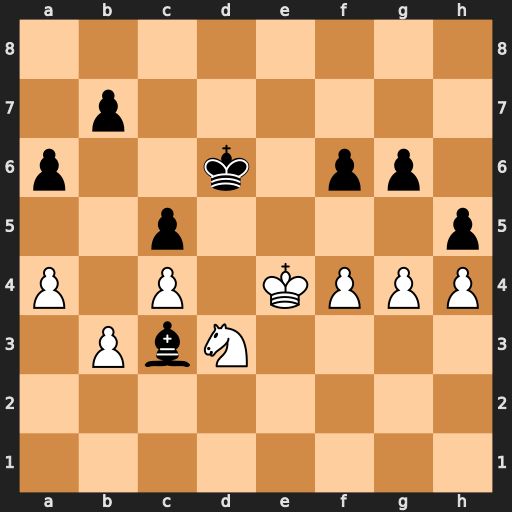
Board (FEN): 8/1p6/p2k1pp1/2p4p/P1P1KPPP/1PbN4/8/8
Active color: w
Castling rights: -
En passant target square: -
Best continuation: f5 gxf5+ Kxf5